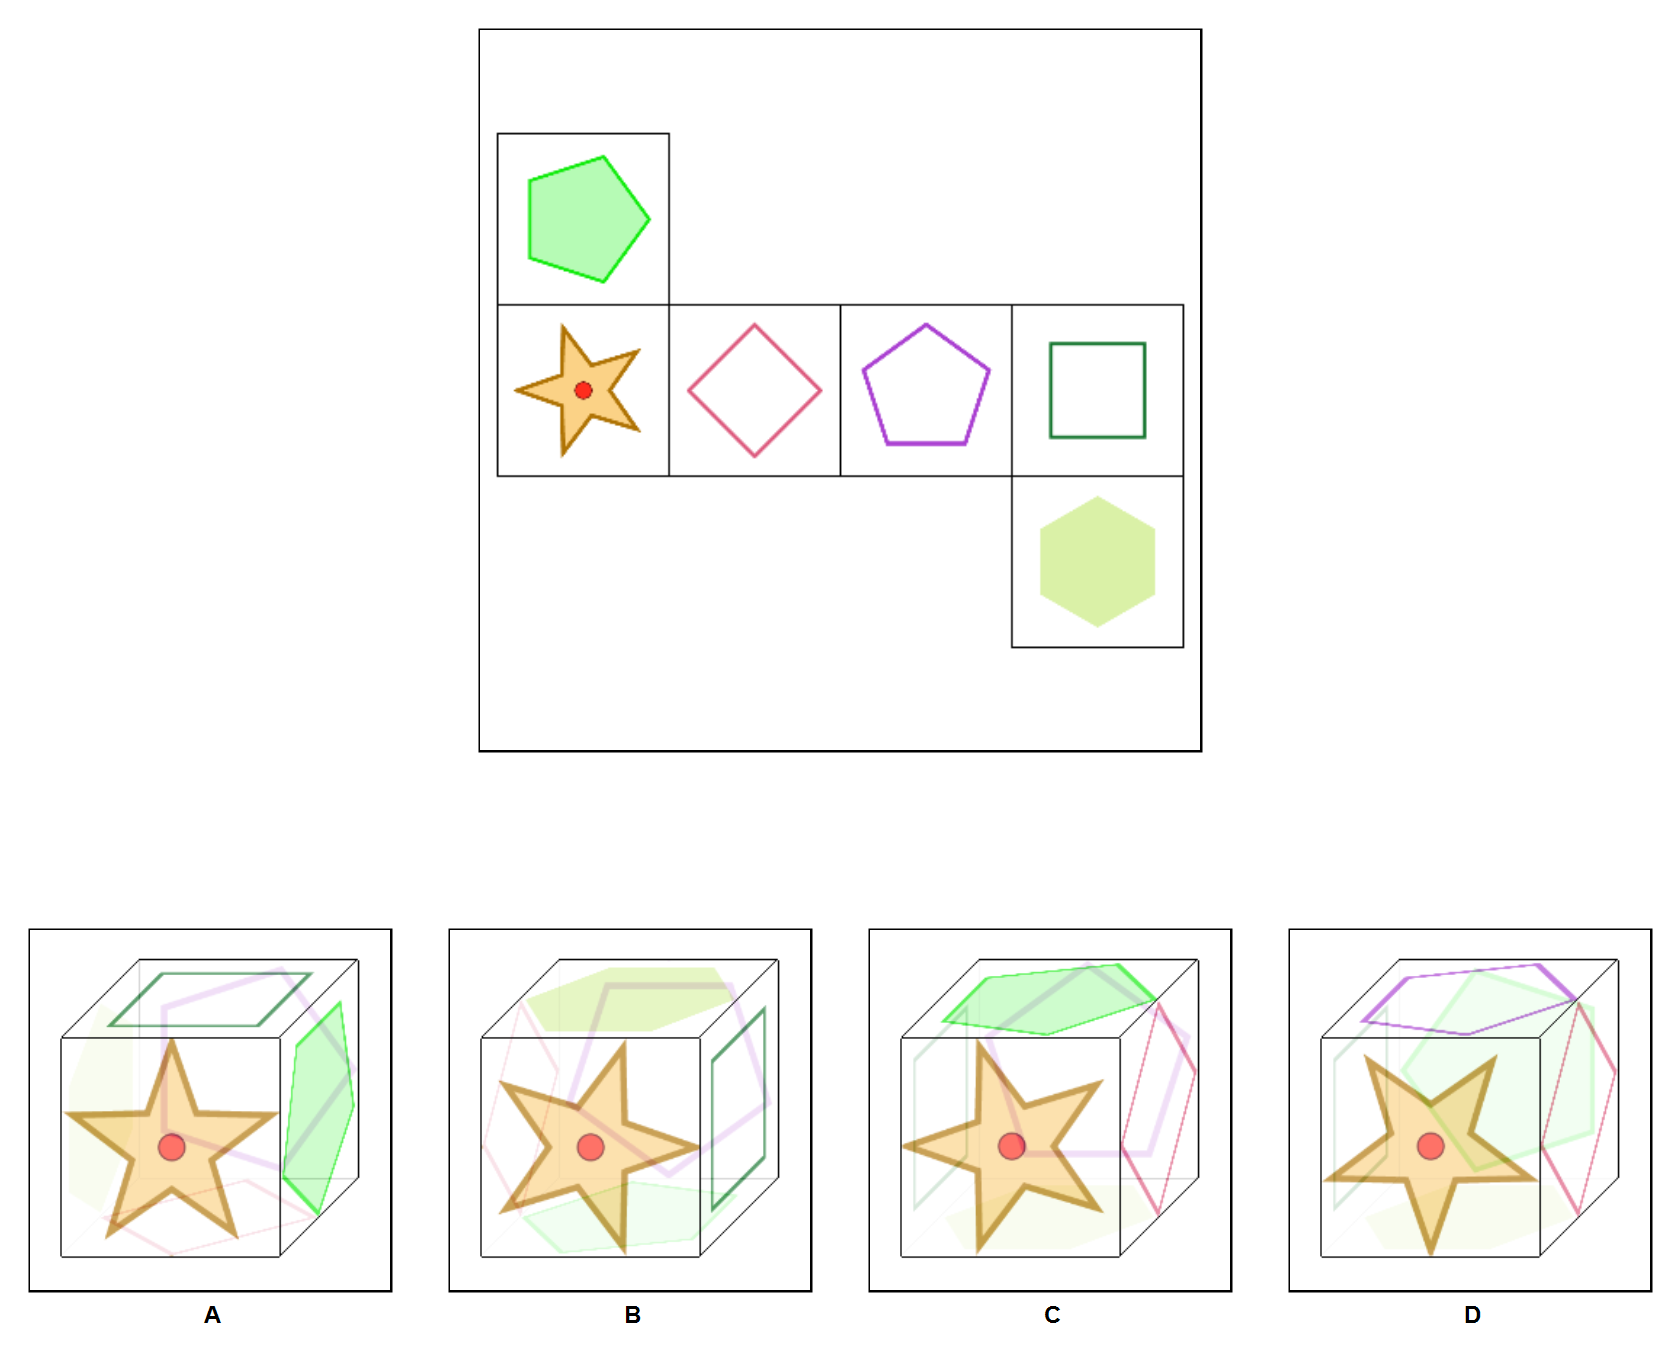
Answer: D